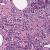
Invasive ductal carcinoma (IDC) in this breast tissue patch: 1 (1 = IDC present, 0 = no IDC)